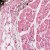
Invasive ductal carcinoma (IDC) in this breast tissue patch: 0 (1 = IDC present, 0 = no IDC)